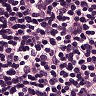
Metastatic tissue present: no